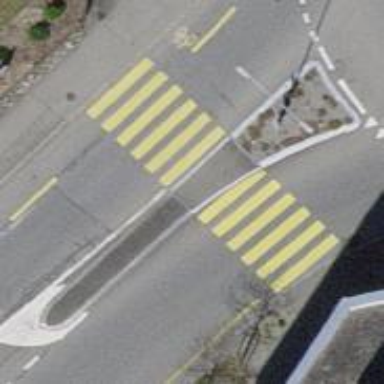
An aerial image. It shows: Marked road crossing with pedestrian island.